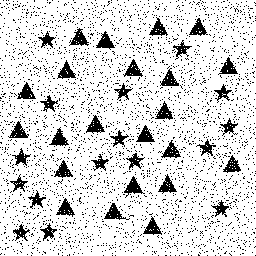
Squares: 0
Triangles: 22
Stars: 16
Total shapes: 38